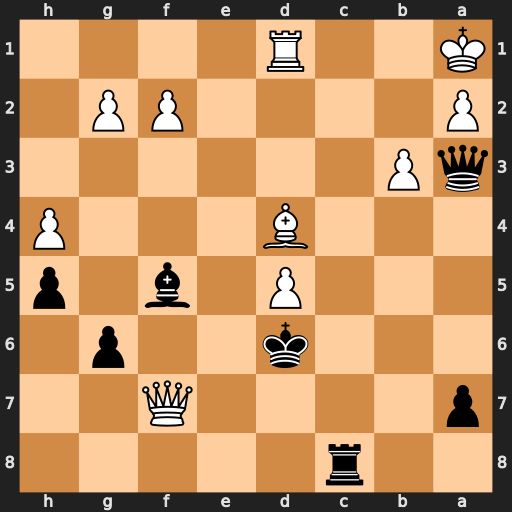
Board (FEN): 2r5/p4Q2/3k2p1/3P1b1p/3B3P/qP6/P4PP1/K2R4
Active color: b
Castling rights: -
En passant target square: -
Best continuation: Rc1+ Rxc1 Qxc1#